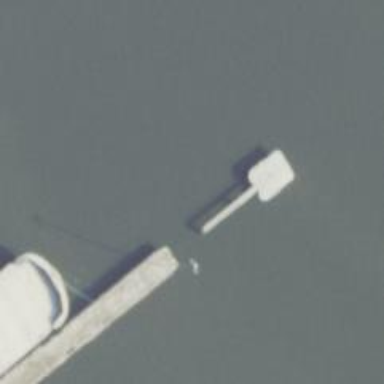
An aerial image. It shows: Man-made pier.